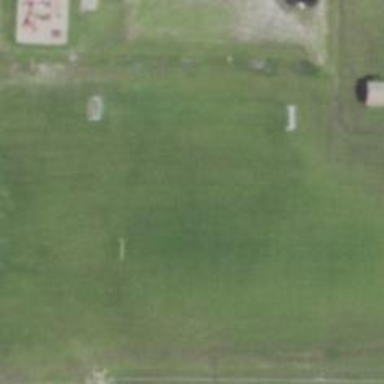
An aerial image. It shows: Grass pitch designated for American football in leisure land area.